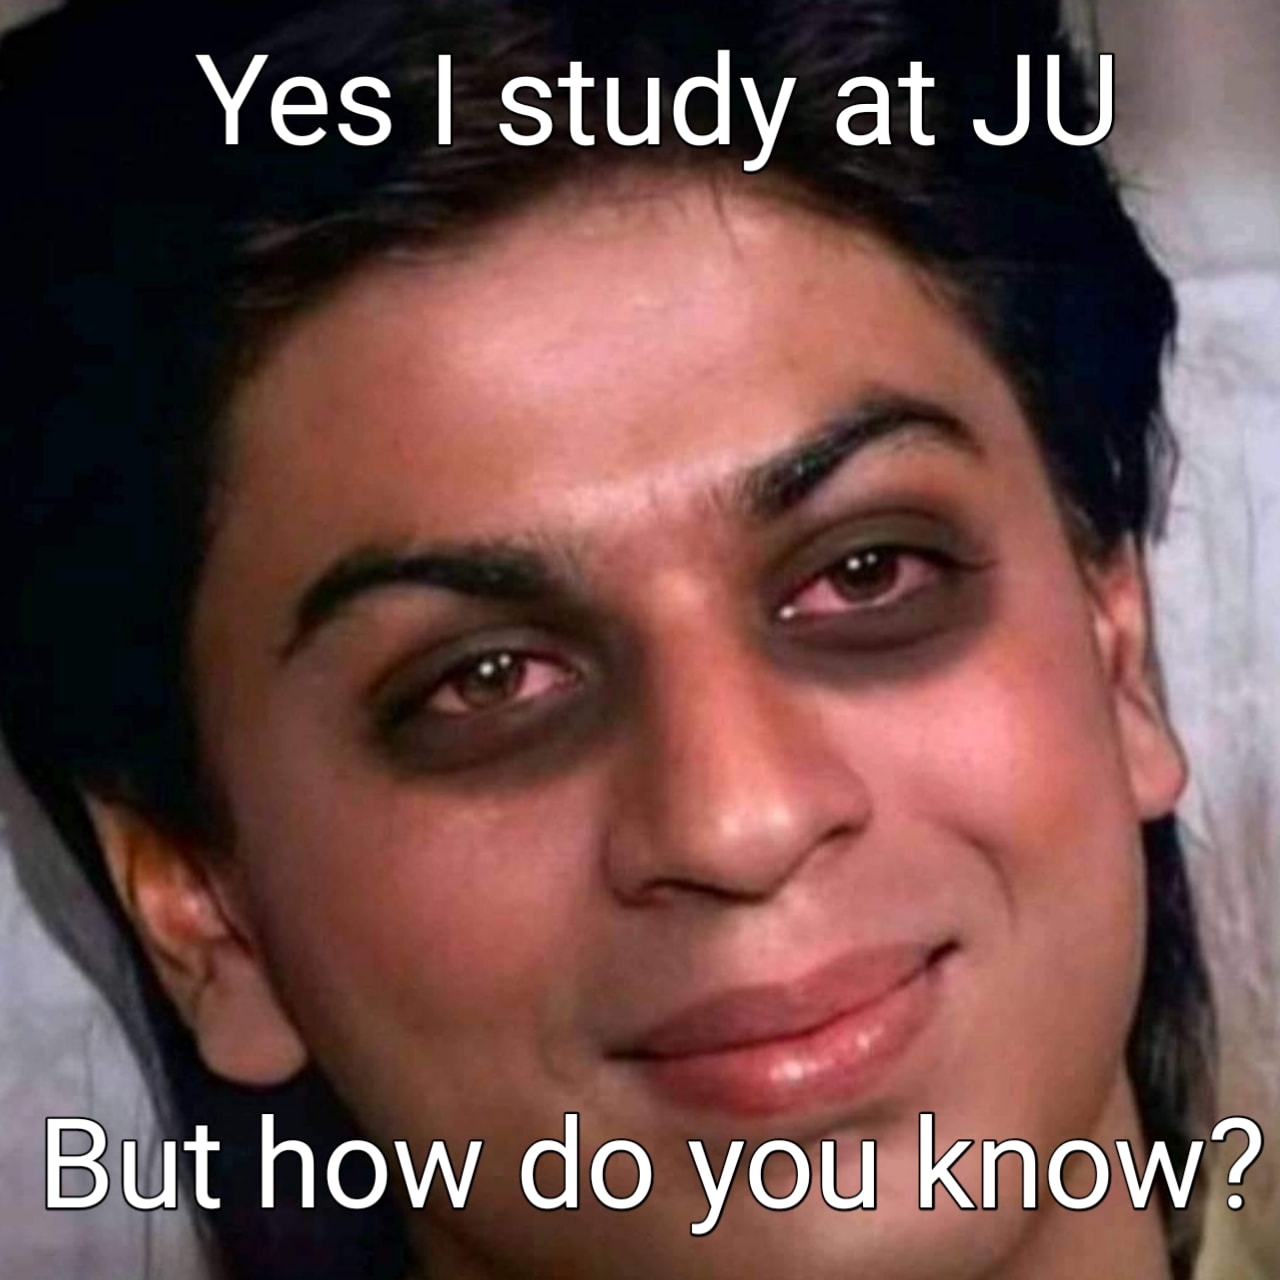
Caption: Yes I study at JU     But how do you know?
Label: hate